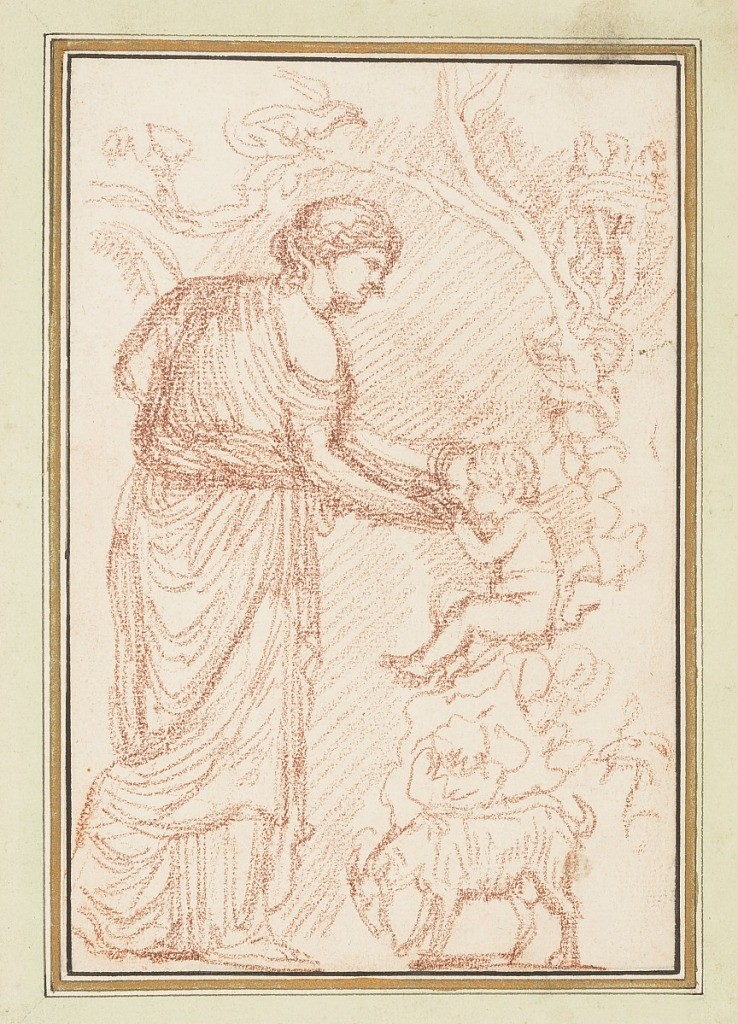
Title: Robed woman with two children and a goat
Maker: Jean-Robert Ango, French, active in Rome 1759 –1770, d. 1773
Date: ca. 1759–70
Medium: Red chalk on paper
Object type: Drawing
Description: A robed woman stands with her back to the viewer, and extends her hand to two seated children. There is a goat at lower right. There are tree branches over the heads of the three human figures, and the children sit on some surface adjacent to the tree.